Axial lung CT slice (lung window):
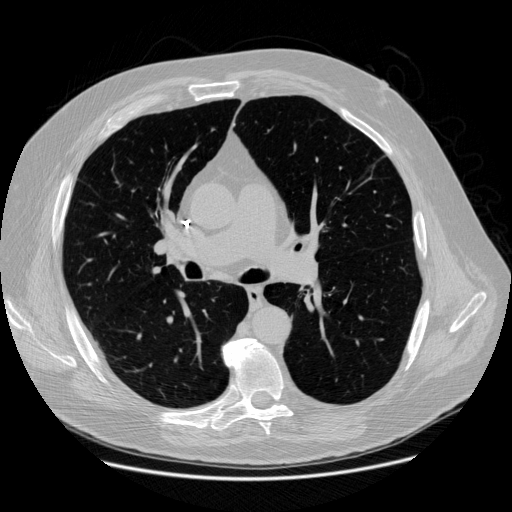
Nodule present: no